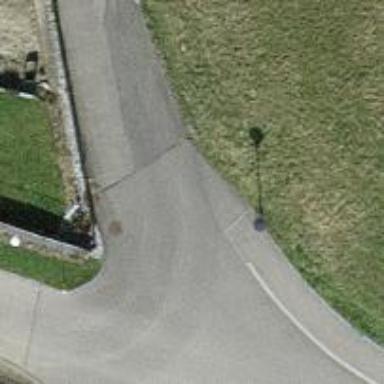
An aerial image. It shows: Asphalt road in residential area.